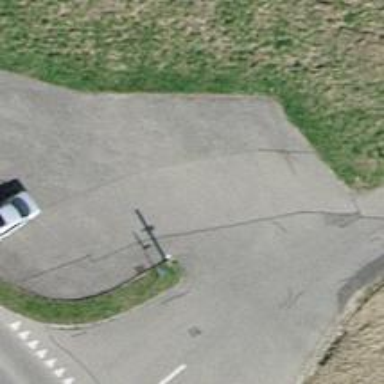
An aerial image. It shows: Asphalt parking aisle road.